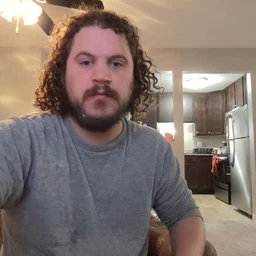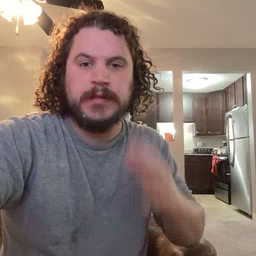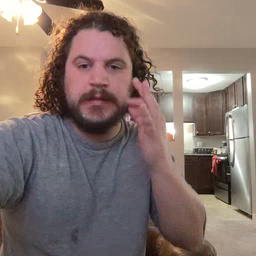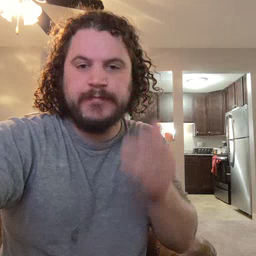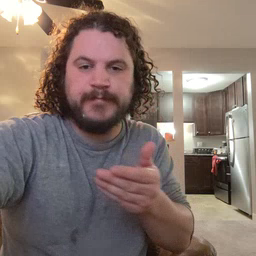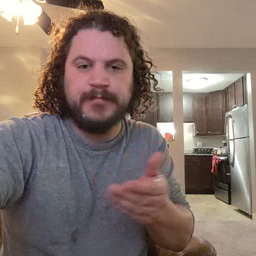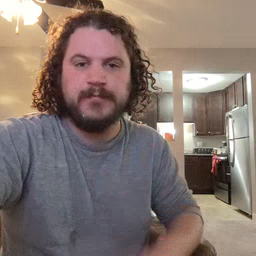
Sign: kitty